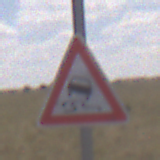
Verkehrszeichen: SchleuderOderRutschgefahr
Umgebung: Outdoor, Nature
Tageszeit: Midday
Wetter: PartlyCloudy
Licht: Natural
Jahreszeit: NotSpecified
Kontrast: HighContrast